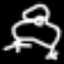
Label: frog